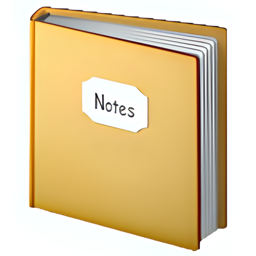
Name: notebook with decorative cover
Emoji: 📔
Group: Objects
Sub-group: book-paper